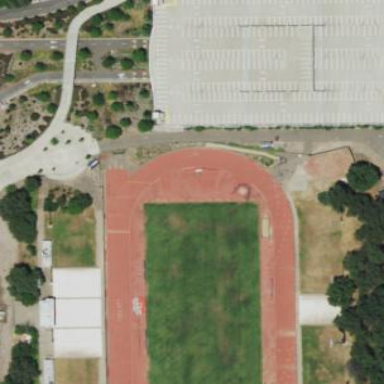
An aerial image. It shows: American football pitch for leisure and sport activities.